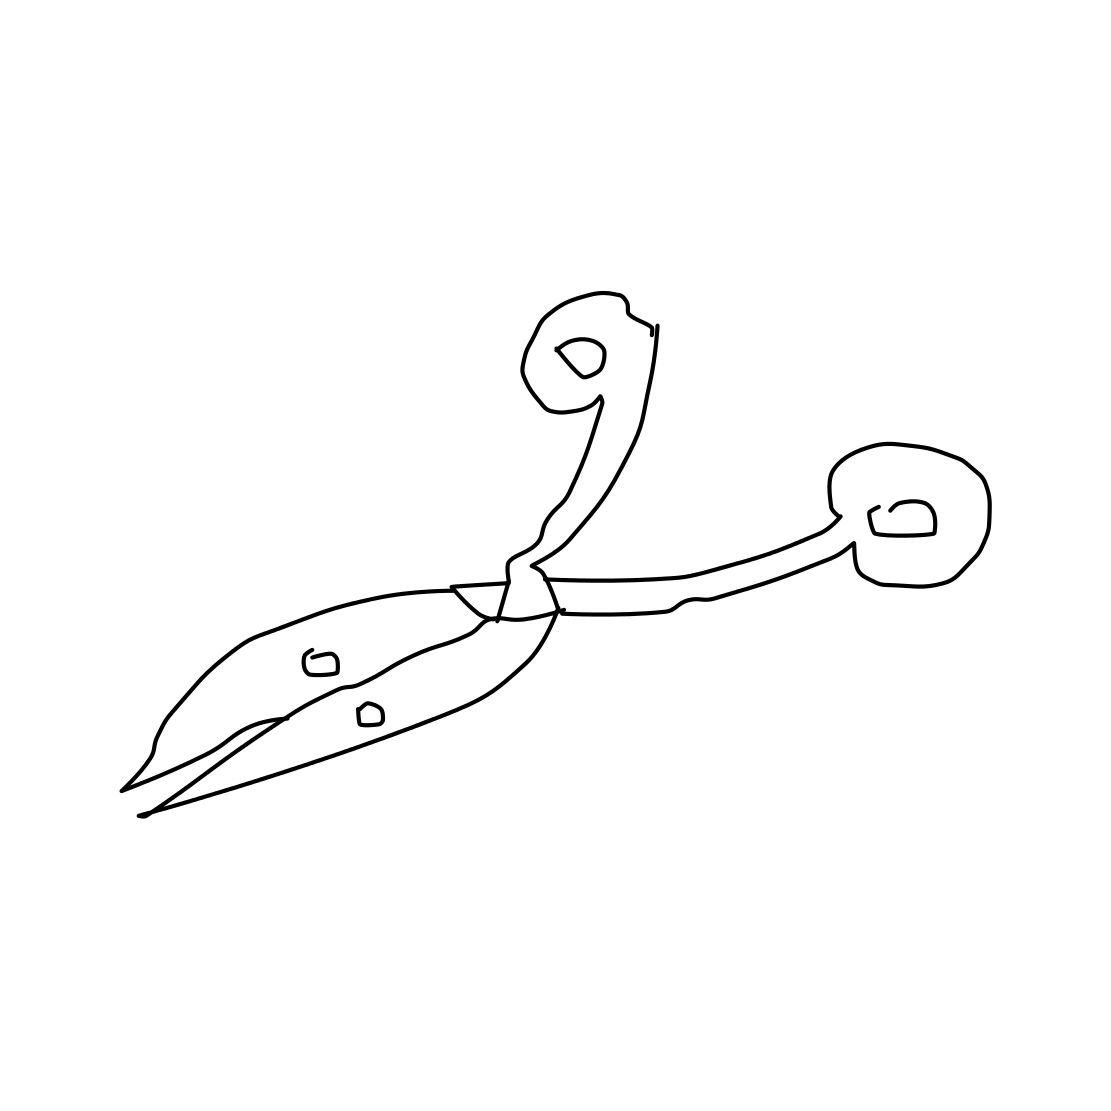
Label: scissors